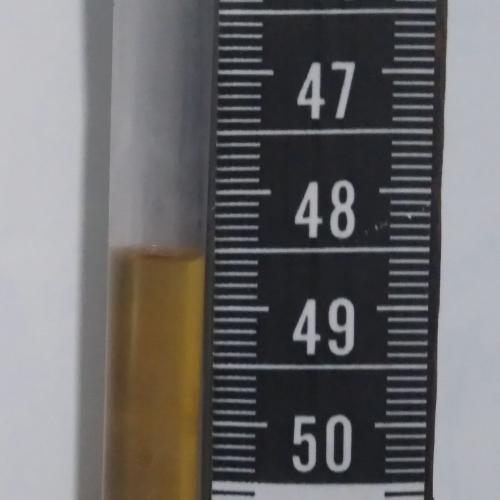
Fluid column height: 48.6 cm